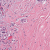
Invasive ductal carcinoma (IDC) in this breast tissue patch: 1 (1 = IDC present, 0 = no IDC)